Question: Could you please give a html code for the following?
I need to display 'div' and 'iframe' horizontally fitting the whole page. But I need div to be fixed size (100px) and iframe fitting the remaining space.

Thanks
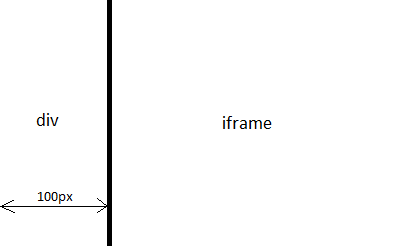
Answer: <URL>
'''
<html><head>
<style>
body, html {
height: 100%;
width: 100%;
padding: 0;
margin: 0;
}
#left {
float: left;
width: 100px;
background: blue;
height: 100%;
}
#right {
width: auto; /* This is the default */
float: none;
margin-left: 100px;
background: red;
height: 100%;
}
#right-iframe {
background: yellow;
width: 100%;
height: 100%;
}
</style>
</head>
<body>
<div id="left"></div>
<div id="right">
<iframe id="right-iframe"></iframe>
</div>
</body></html>
'''
EDIT: Fixed the extra spacing on the right causing the scrollbar to appear.